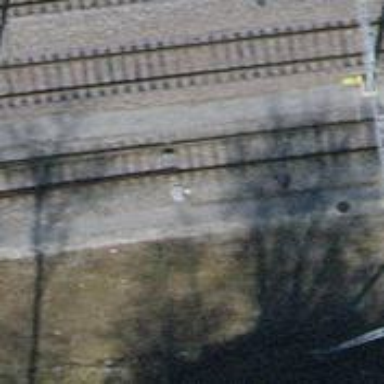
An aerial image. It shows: Railway switch.